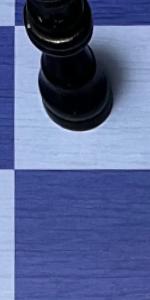
Label: Empty